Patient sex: M
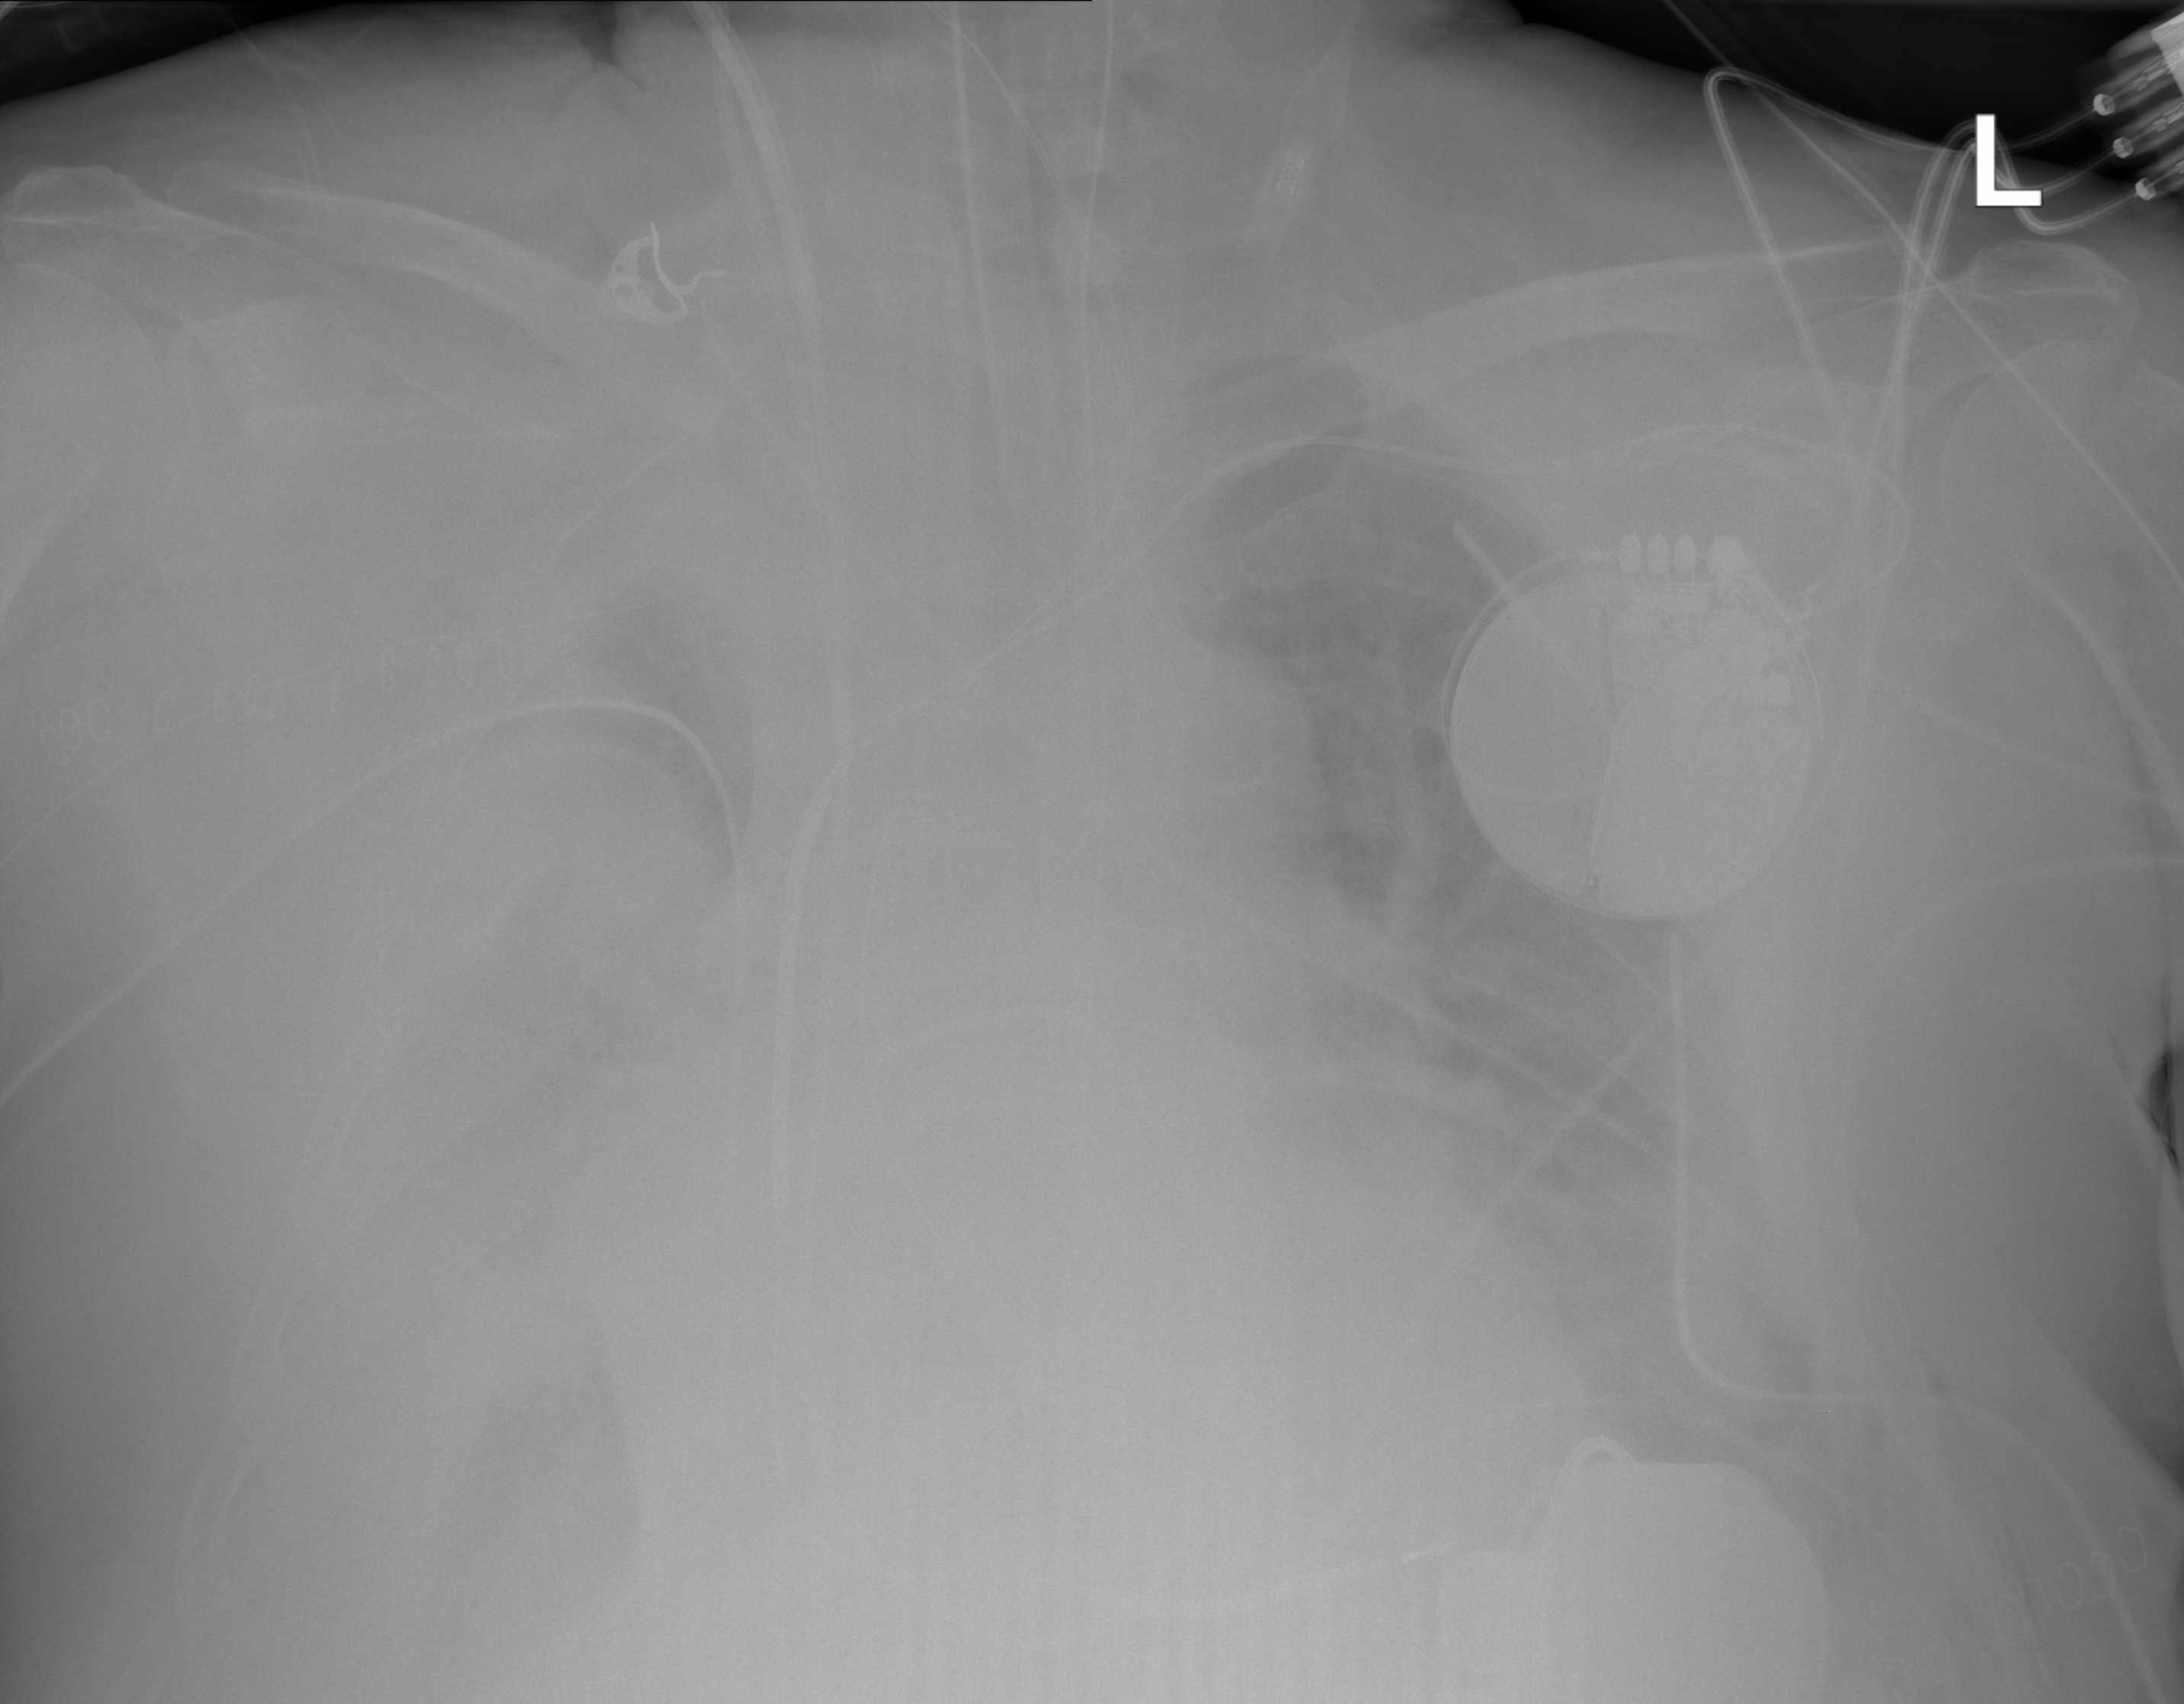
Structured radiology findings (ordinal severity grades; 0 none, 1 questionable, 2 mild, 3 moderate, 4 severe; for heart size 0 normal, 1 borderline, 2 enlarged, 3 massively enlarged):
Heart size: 2
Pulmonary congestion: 2
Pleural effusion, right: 3
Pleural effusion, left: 0
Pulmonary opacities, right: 3
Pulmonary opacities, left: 2
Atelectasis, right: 2
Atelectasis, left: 2